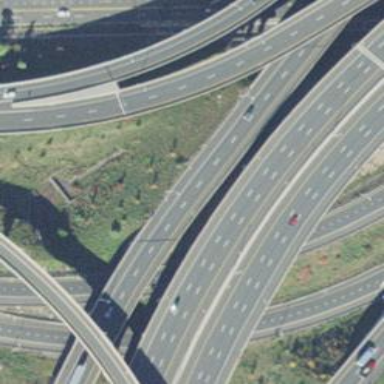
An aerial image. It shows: Motorway link.